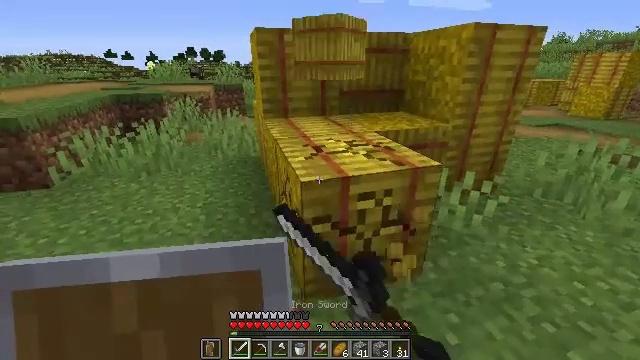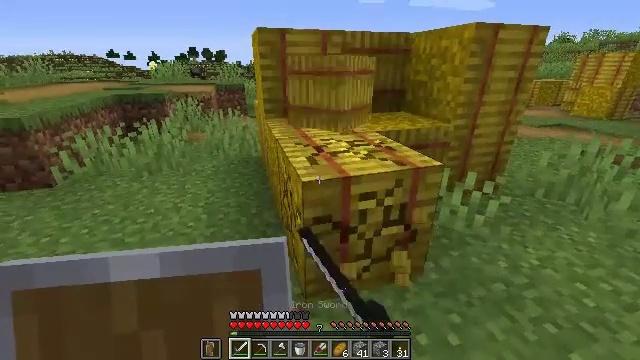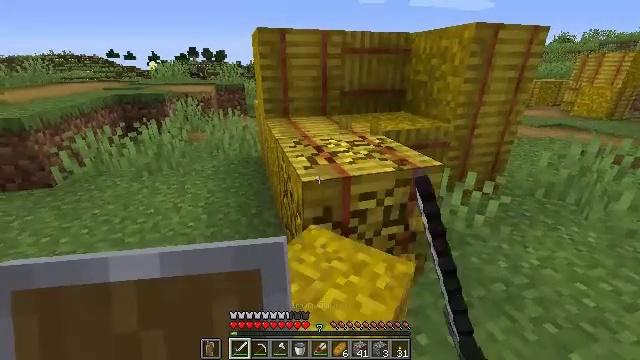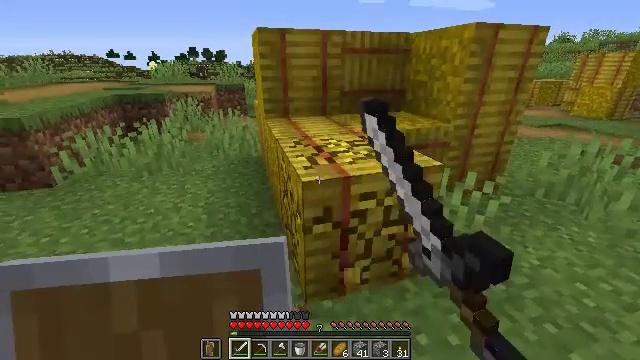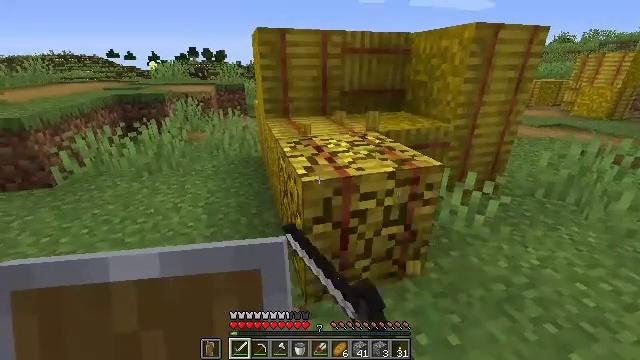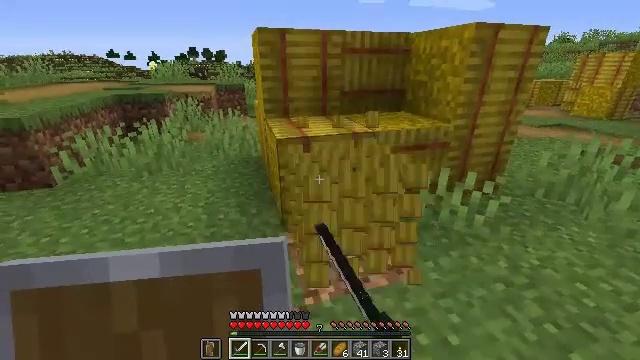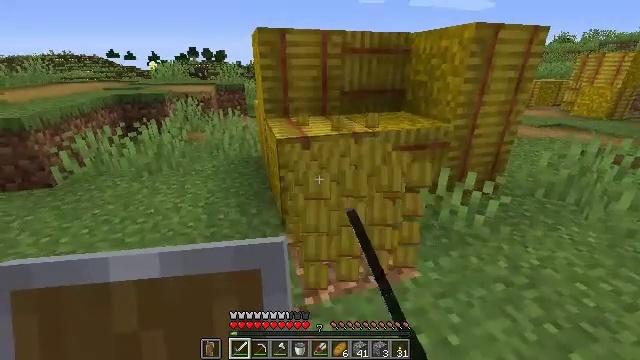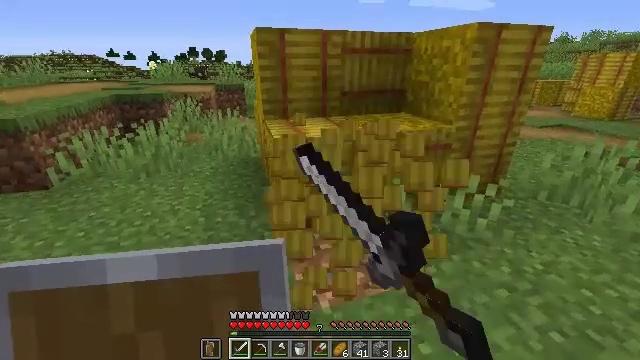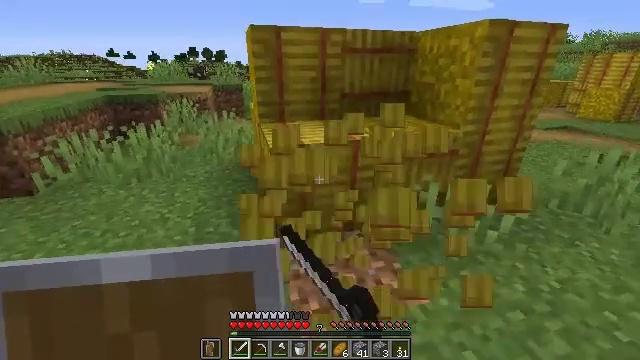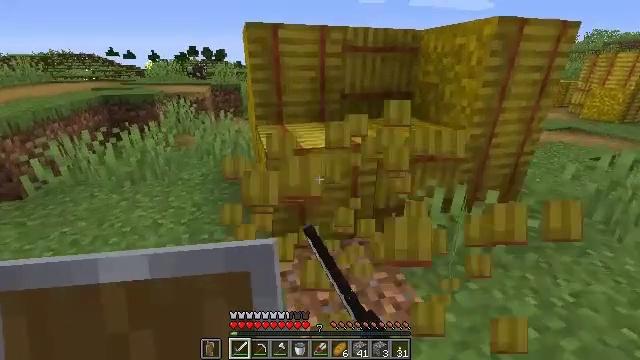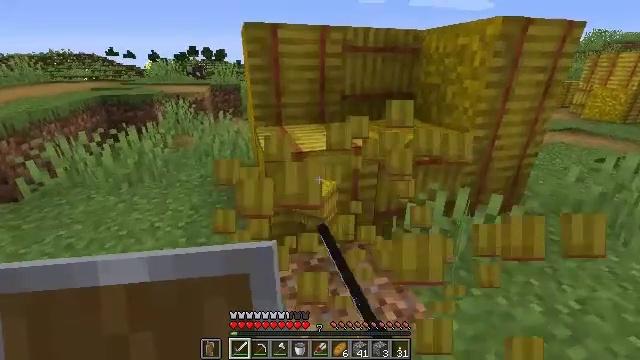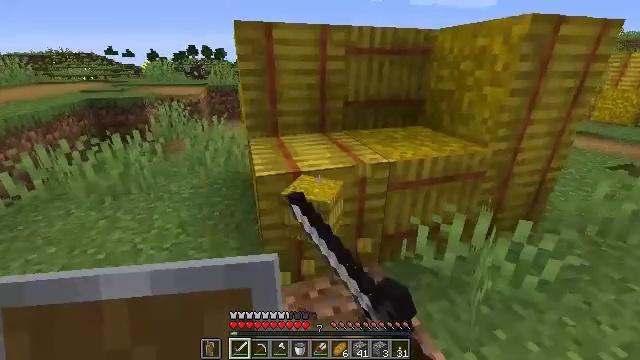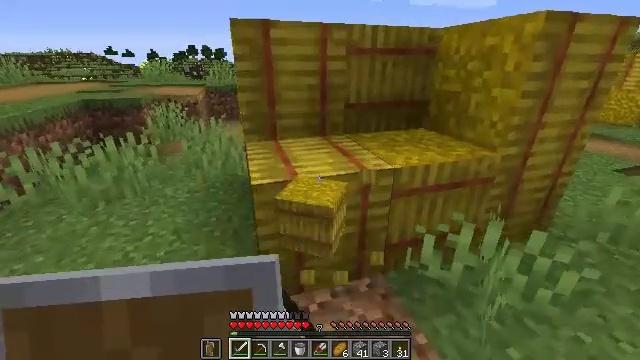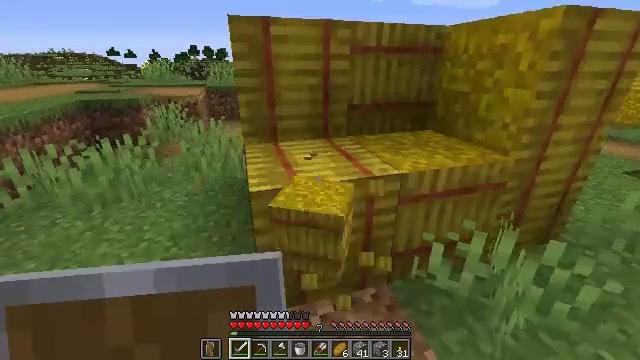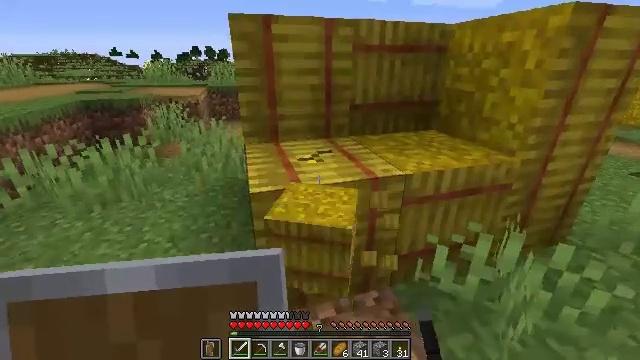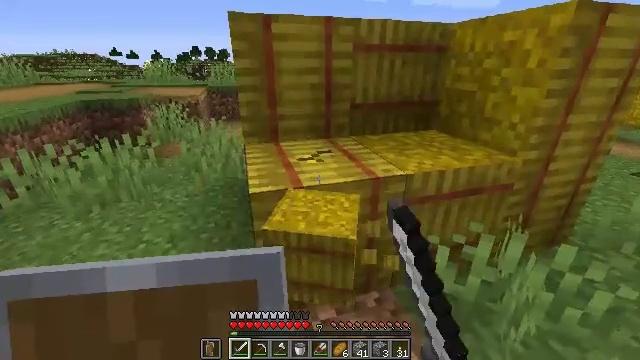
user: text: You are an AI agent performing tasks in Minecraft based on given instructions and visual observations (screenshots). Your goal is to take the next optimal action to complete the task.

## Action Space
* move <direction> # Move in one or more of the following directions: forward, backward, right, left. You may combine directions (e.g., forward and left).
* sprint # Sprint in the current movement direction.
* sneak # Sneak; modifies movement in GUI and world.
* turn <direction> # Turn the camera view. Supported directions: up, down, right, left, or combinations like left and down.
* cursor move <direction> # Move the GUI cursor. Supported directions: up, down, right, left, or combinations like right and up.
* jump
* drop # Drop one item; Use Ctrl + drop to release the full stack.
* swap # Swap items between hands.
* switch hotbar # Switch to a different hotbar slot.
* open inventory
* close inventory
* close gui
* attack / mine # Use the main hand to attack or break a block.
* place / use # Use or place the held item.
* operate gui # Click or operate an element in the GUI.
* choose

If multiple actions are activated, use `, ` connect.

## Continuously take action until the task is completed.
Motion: motion action
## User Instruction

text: Harvest hay blocks from the village.
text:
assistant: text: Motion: attack / mine
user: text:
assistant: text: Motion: attack / mine
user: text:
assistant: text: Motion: attack / mine
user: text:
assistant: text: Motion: attack / mine
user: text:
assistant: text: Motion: attack / mine
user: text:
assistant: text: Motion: attack / mine
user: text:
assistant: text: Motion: move forward, attack / mine
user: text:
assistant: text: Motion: move forward, attack / mine
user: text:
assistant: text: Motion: move forward, attack / mine
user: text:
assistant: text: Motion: move forward, attack / mine
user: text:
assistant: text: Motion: move forward, attack / mine
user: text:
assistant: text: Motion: attack / mine
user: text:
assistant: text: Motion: attack / mine
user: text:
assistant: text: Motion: attack / mine
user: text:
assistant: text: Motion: attack / mine
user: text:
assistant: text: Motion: attack / mine
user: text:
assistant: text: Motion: attack / mine
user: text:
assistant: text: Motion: attack / mine
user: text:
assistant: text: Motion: attack / mine
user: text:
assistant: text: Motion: attack / mine
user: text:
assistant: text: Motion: attack / mine
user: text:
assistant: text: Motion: attack / mine
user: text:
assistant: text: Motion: attack / mine
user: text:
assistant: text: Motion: attack / mine
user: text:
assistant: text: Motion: attack / mine
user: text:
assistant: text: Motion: attack / mine
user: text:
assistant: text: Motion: attack / mine
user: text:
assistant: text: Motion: attack / mine
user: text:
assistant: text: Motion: move forward, attack / mine
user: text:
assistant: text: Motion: move forward, attack / mine